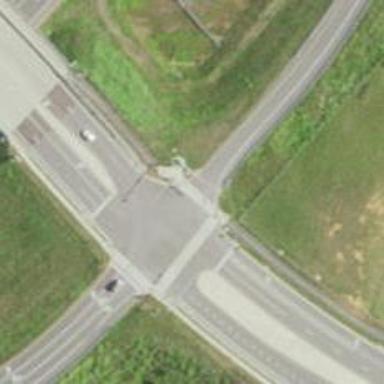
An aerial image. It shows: Crossing on cycleway.